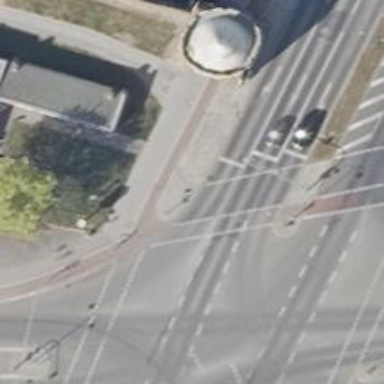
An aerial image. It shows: Road with traffic signals for signaling.